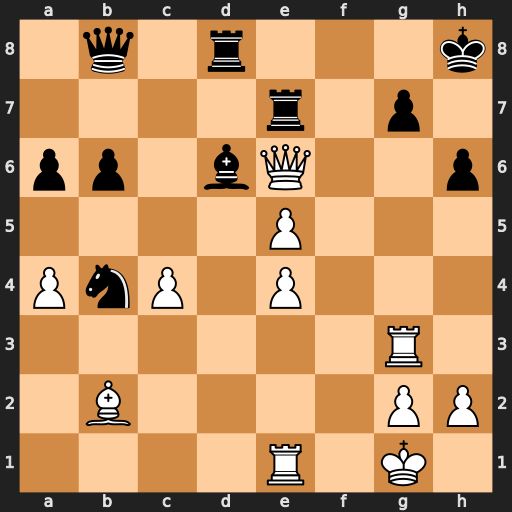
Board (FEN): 1q1r3k/4r1p1/pp1bQ2p/4P3/PnP1P3/6R1/1B4PP/4R1K1
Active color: w
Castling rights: -
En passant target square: -
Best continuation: Qxh6+ gxh6 exd6+ Kh7 dxe7